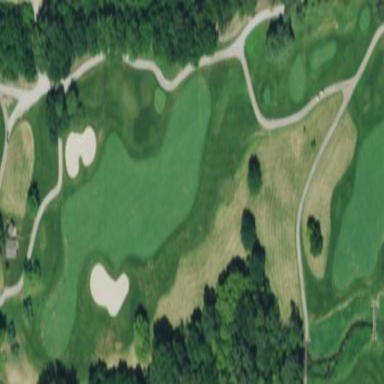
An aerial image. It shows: Area of rough grass used for golf.